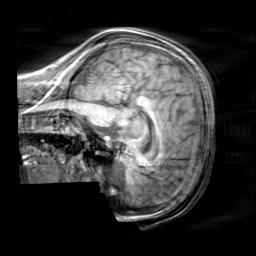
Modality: T1w
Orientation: sagittal
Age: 25
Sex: female
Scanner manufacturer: siemens
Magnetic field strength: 3 T
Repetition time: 2.3 s
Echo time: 0.00303 s